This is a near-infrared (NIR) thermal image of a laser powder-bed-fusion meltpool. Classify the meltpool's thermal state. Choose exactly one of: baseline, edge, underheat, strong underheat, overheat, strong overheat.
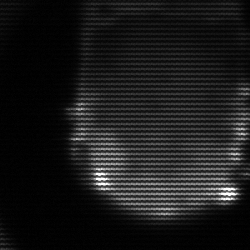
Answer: edge